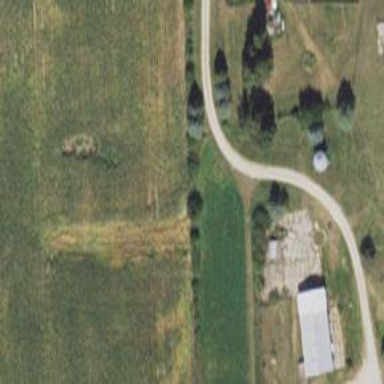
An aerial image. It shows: Driveway leading to service road.